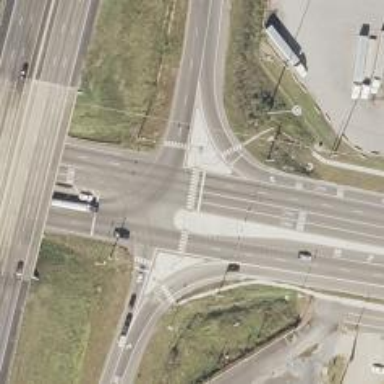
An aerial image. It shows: Unmarked crossing.